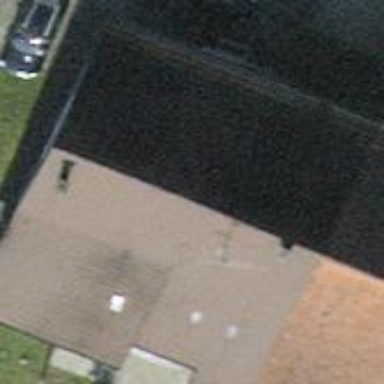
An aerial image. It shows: Semidetached house with gabled roof.